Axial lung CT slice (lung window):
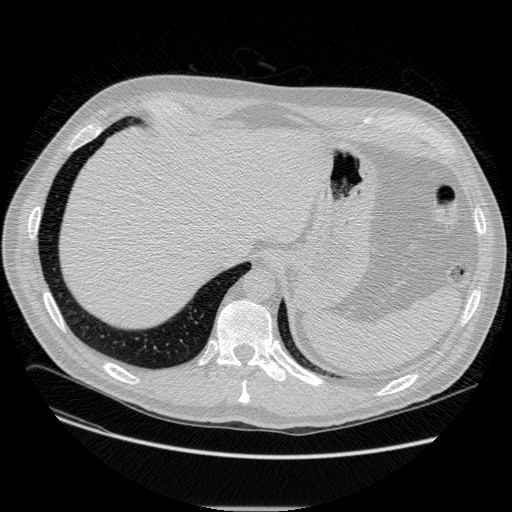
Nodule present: no